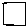
Label: square